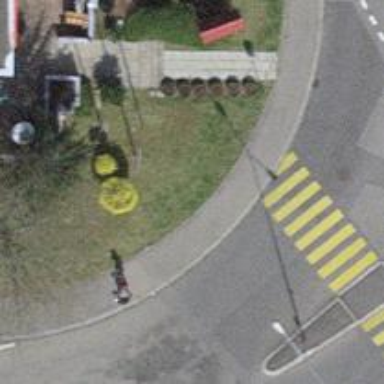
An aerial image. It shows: Sidewalk along the footway.